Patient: sex M, age 37
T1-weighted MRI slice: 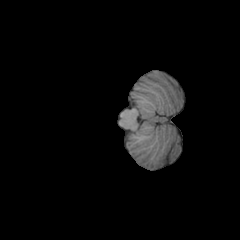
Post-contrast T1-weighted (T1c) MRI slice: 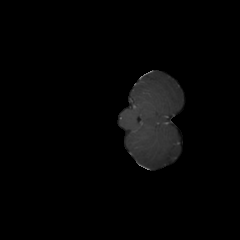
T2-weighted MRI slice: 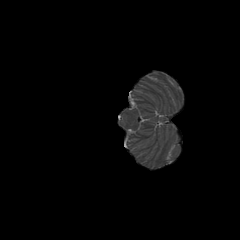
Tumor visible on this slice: no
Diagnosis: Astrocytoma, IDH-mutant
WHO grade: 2